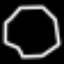
Label: octagon